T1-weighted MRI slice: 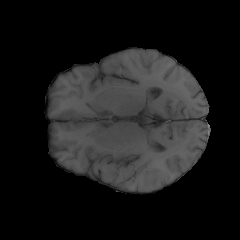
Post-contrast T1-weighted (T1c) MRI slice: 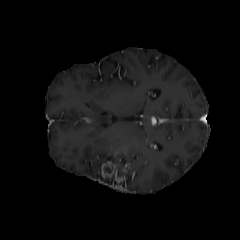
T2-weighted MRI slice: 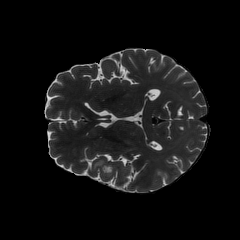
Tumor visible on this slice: yes